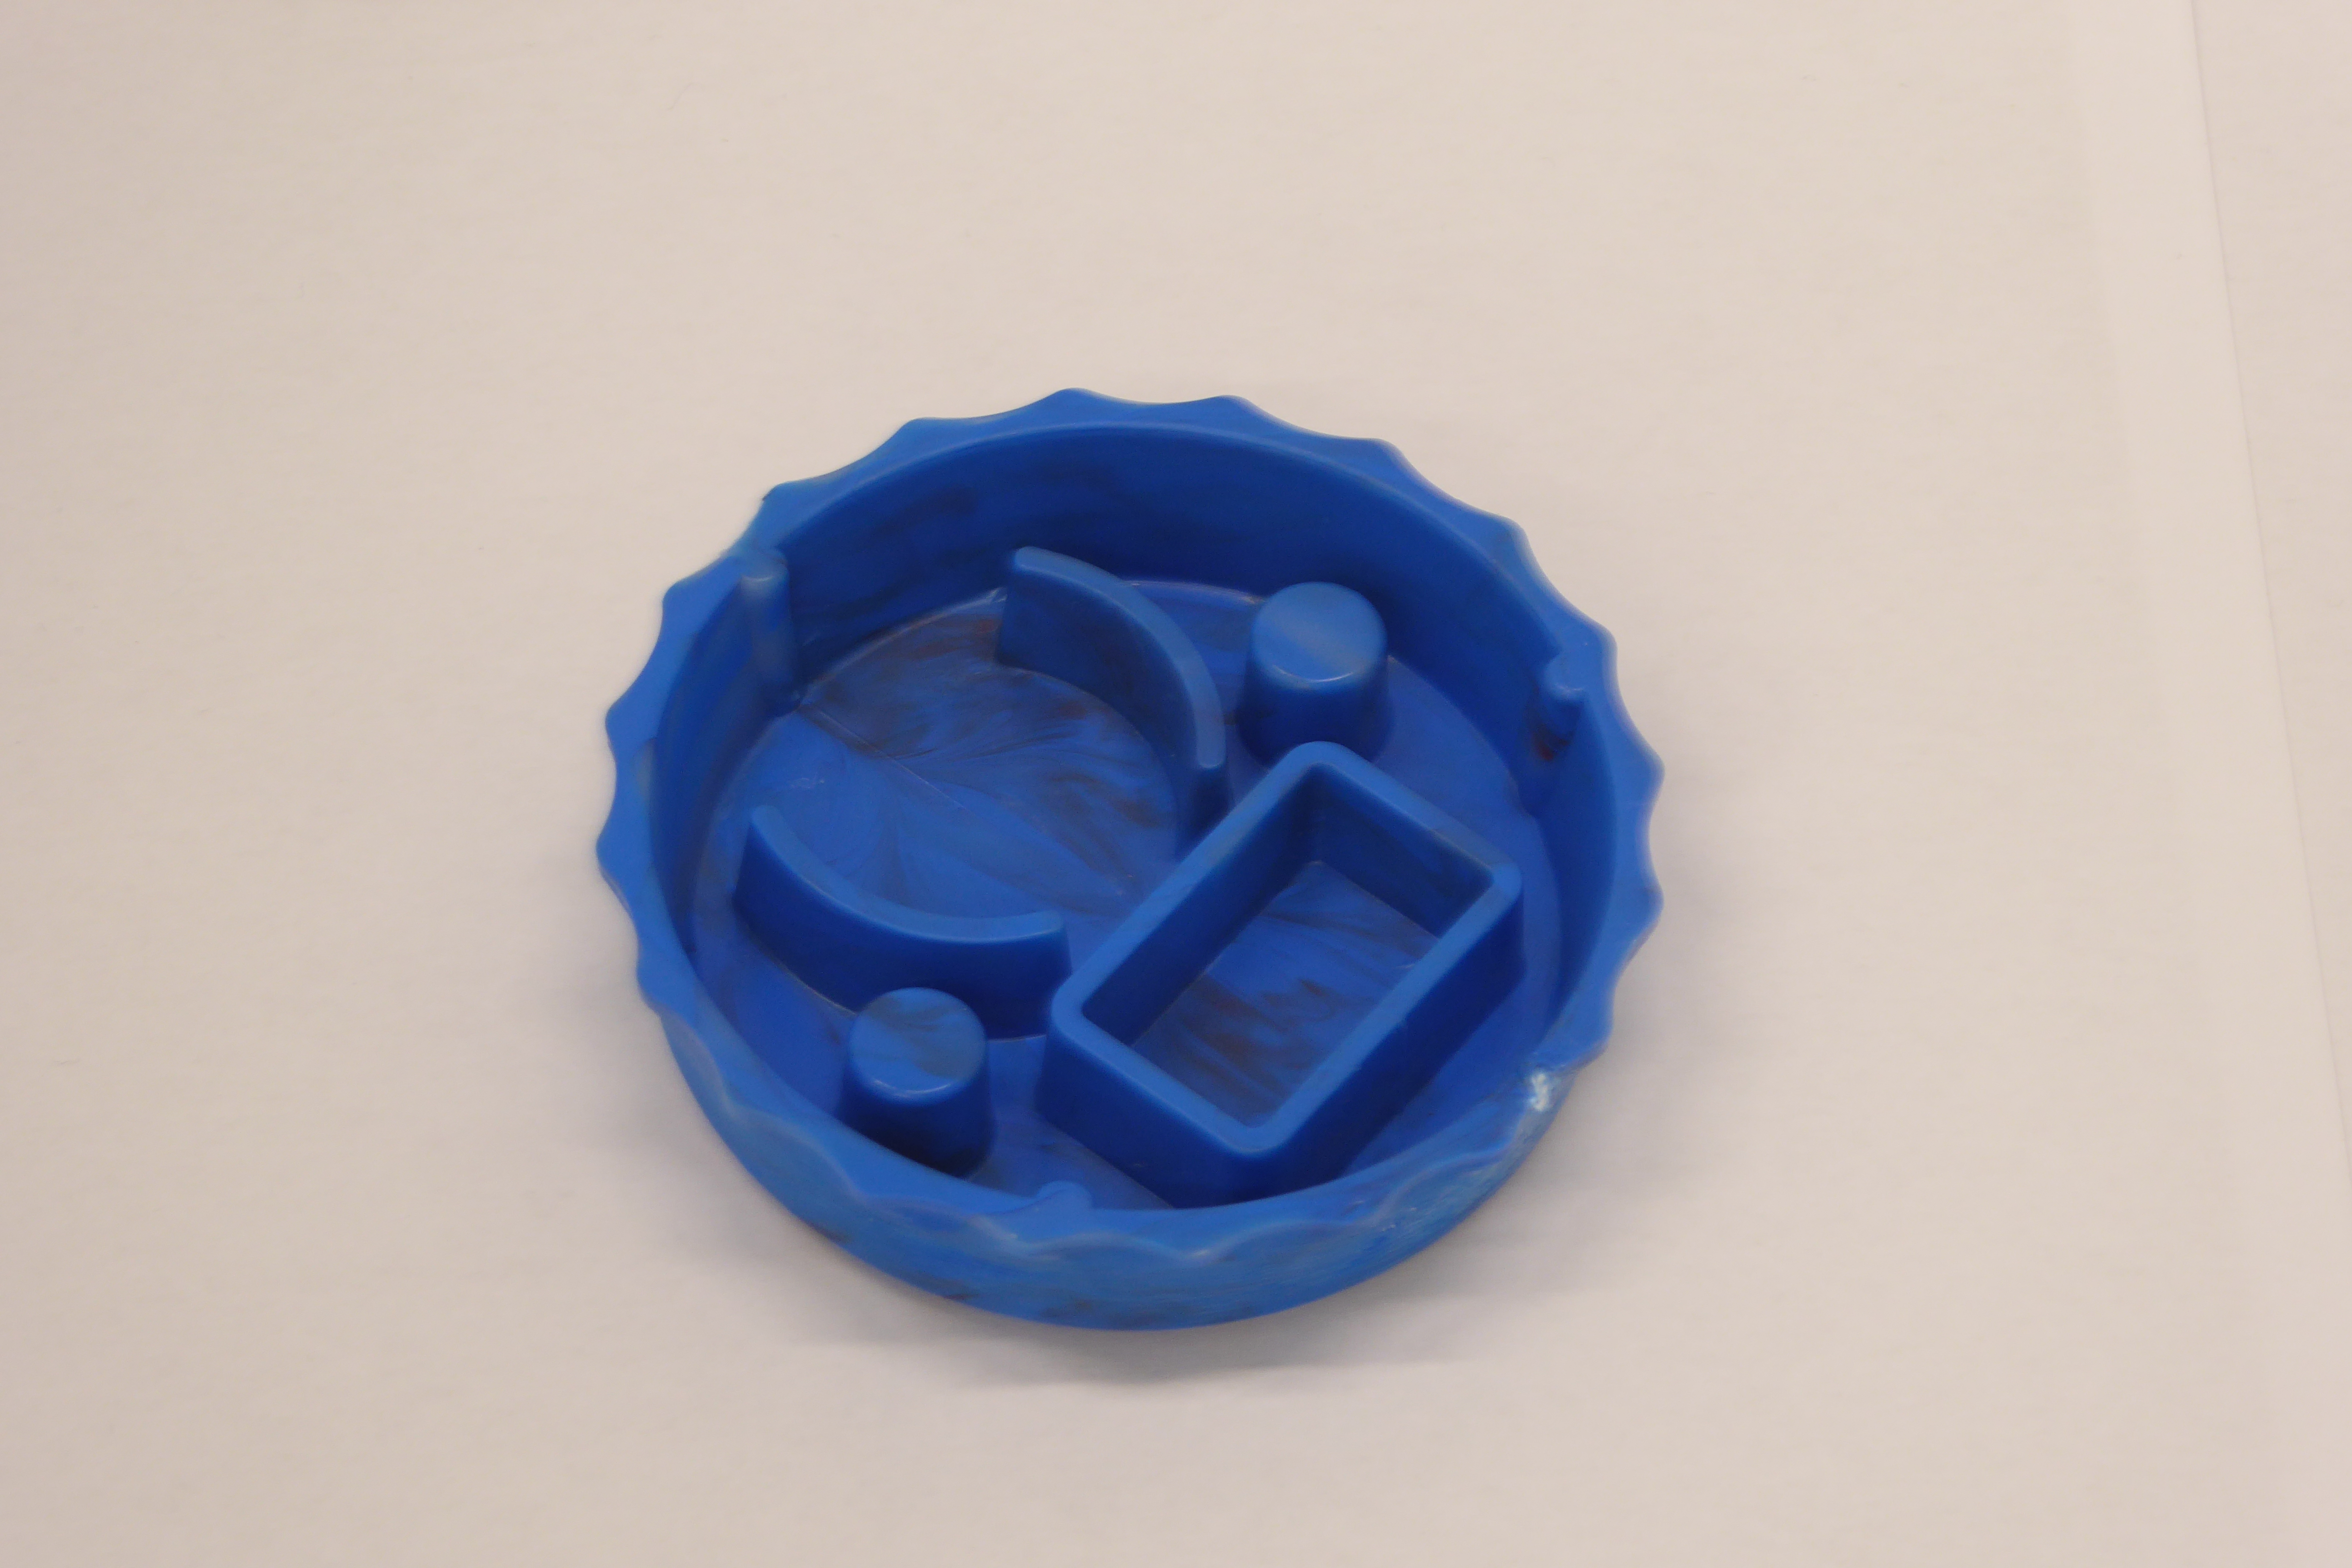
Label: Bottle Opener - Cover